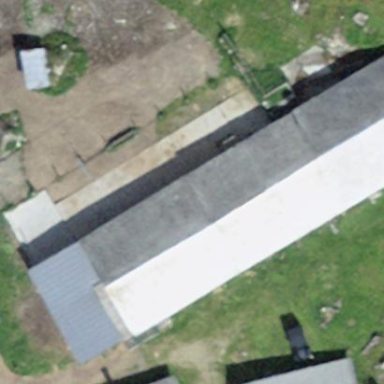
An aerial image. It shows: Farm auxiliary building.